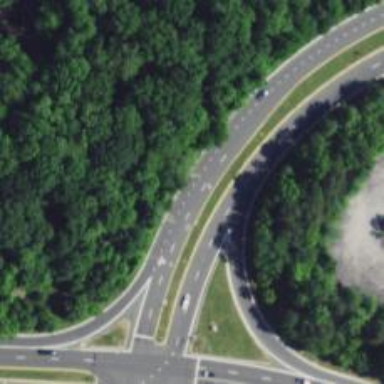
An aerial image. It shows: Asphalt trunk link road.